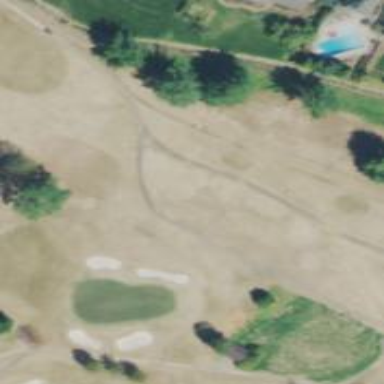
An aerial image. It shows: Service road used as golf cart path.